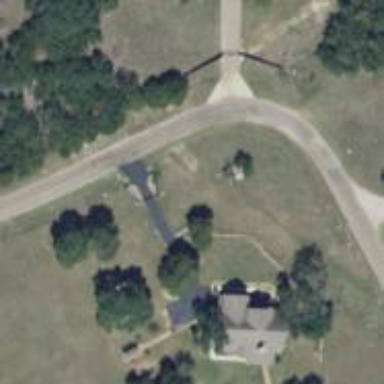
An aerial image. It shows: Driveway.